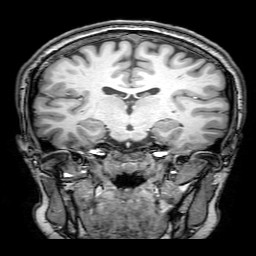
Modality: T1w
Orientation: sagittal